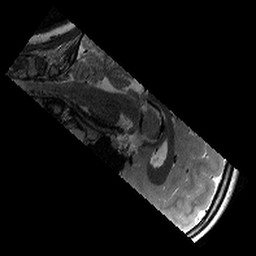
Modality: T2w
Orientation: sagittal
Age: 10
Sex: female
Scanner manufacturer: siemens
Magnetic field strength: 3 T
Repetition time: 9.23 s
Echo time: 0.067 s